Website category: auto
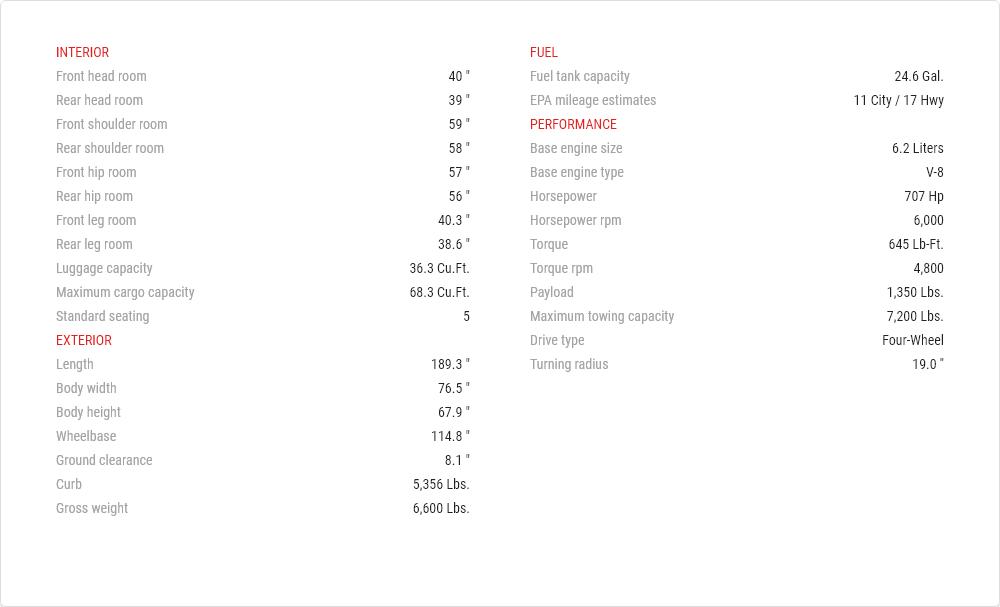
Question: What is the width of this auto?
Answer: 76.5 "

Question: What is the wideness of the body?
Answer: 76.5 "

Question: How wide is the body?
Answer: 76.5 "

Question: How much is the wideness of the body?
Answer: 76.5 "

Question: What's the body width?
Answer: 76.5 "

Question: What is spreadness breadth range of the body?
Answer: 76.5 "

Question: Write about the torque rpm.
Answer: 4,800

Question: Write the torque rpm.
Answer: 4,800

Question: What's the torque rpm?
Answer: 4,800

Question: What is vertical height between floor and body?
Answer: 8.1 "

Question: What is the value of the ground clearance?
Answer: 8.1 "

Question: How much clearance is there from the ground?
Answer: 8.1 "

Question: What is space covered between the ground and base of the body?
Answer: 8.1 "

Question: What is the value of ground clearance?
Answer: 8.1 "

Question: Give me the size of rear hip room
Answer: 56 "

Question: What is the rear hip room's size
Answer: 56 "

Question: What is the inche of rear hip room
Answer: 56 "

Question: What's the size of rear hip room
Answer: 56 "

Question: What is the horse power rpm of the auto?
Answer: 6,000

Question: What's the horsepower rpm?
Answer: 6,000

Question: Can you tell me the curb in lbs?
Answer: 5,356 lbs.

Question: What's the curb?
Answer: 5,356 lbs.

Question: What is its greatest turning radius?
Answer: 19.0 ''

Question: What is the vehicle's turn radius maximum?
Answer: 19.0 ''

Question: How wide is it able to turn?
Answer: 19.0 ''

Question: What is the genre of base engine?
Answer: V-8

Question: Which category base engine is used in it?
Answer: V-8

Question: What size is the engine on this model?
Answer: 6.2 liters

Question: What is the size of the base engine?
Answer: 6.2 liters

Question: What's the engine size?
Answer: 6.2 liters

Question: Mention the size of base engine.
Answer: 6.2 liters

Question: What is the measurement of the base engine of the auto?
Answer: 6.2 liters

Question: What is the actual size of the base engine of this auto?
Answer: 6.2 liters

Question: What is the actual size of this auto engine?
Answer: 6.2 liters

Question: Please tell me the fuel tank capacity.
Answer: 24.6 gal.

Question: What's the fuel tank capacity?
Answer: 24.6 gal.

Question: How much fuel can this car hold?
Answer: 24.6 gal.

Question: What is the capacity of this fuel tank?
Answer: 24.6 gal.

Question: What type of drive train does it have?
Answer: four-wheel

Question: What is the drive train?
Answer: four-wheel

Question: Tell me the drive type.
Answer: four-wheel

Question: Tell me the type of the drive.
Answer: four-wheel

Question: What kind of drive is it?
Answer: four-wheel

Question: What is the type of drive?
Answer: four-wheel

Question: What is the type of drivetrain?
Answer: four-wheel

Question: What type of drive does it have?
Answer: four-wheel

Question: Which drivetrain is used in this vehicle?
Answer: four-wheel

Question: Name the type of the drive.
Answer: four-wheel

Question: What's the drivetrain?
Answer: four-wheel

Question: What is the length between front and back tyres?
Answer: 114.8 "

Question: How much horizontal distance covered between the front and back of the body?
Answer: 114.8 "

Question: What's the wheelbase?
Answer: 114.8 "

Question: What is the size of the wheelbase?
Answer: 114.8 "

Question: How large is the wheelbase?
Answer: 114.8 "

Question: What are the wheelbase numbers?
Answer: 114.8 "

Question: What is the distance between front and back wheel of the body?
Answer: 114.8 "

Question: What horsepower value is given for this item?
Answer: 707 hp

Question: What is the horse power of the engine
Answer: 707 hp

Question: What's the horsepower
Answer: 707 hp

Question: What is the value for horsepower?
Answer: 707 hp

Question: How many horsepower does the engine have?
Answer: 707 hp

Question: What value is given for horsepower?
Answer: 707 hp

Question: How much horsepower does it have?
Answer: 707 hp

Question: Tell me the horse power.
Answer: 707 hp